Question: I am basically having to make a program that will generate a PDF. The PDF will have 3 different page types: a front cover sheet, a general sheet, and a last cover sheet. The header contains a fair amount of information but the header of the front cover sheet and the general sheet only differ by 1 item, however, that one items requires me to shift the others down in coordinates. I have a picture attached to show what I mean.
Also the only purpose the classes are really serving is holding values to represent rectangles that will be used as targets to print text in the pdf. So they really have no need of any functionality aside from the constructor with only initializes the values from a file of constants.
I am trying to use "good" design practice but I am uncertain of what a more efficient method is. It doesn't seem like I can use inheritance that shares the common elements as I will always end up with something I don't need in one of the classes. I thought about just using composition and making a class for each element in the header, that would solve the problem, but then I would have a lot more classes and it would be a class with just to hold one data member which doesn't seem efficient.
So I would just appreciate any suggestions on how to make this a more cohesive and sensible design.
The picture is NOT what I have currently but it is to represent that the data I need seems to be coupled awkwardly or perhaps I am just over complicating this.

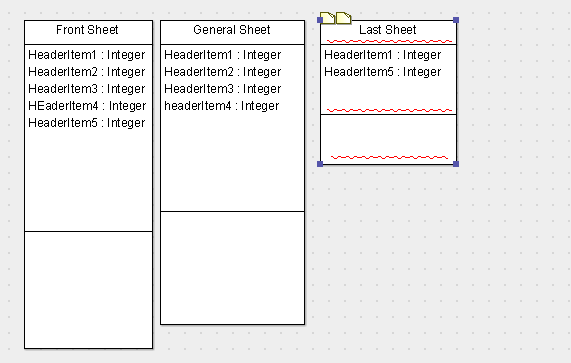
Answer: Front sheet, general sheets and back sheet have in common that they sheets. A good candidate for your class hierarchy would therefore be:
'''
class sheet { .... };
class front_sheet : public sheet { ...};
class back_sheet : public sheet { ...};
class general_sheet : public sheet { ...};
'''
In 'sheet', you should put all the common elements, and of course the common behaviour (e.g. 'print()', 'save()', 'get_size()', ...).
There should be a member function that calculates the position of an element in a page. As the rule depends on the kind of page, it would be a virtual function of 'sheet()', and front and back sheets could overide the default function. This approach will help you to easily manage the different layout of the different pages.
'''
class sheet {
public:
virtual void get_position (int item_no, int& x, int&y) { x=5; y=14*item_no; }
...
};
class back_sheet : public sheet {
public:
void get_position (int item_no, int& x, int&y) { x=5; y = (item==5 ? 14:0); }
...
};
'''
As inheritance really corresponds to a "is-a" relationship, you'll have get a very robust design.
You should however think about the content of your sheet. I see here two main orientations:
- - <URL>
After having thought about the content, it could be worth coming back again to the sheets, and ask yourself how much different their behaviour really is:
- - <URL>